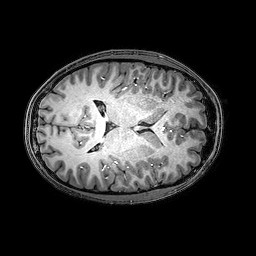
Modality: T1w
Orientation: axial
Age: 19
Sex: male
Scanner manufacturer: philips
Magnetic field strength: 3 T
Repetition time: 0.009 s
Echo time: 0.0035 s